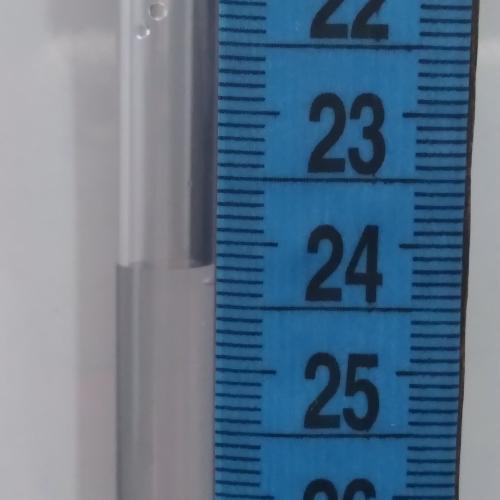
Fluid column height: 24.2 cm